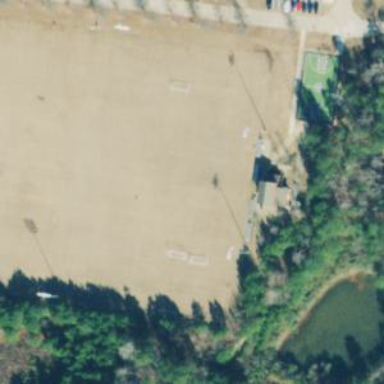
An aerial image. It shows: Soccer pitch for leisureland activities.